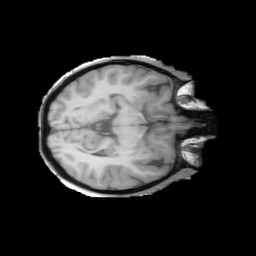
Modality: T1w
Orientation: axial
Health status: ill
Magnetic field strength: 3 T